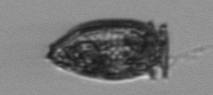
Label: Dinophysis_norvegica